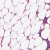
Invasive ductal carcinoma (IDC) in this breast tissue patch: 0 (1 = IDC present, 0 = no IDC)